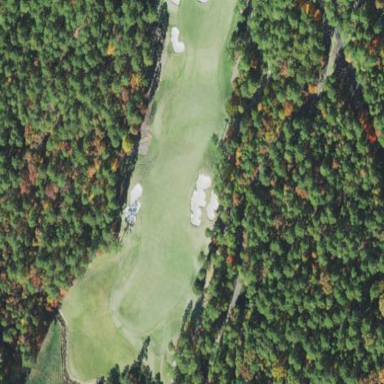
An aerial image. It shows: Grassy area designated as golf fairway.